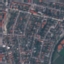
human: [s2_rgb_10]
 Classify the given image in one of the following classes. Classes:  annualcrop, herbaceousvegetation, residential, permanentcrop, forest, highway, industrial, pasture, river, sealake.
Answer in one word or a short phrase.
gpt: Residential